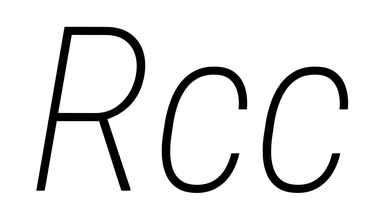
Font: Roboto-Italic_Condensed_ExtraLight_Italic